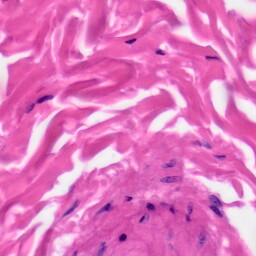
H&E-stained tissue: Skin